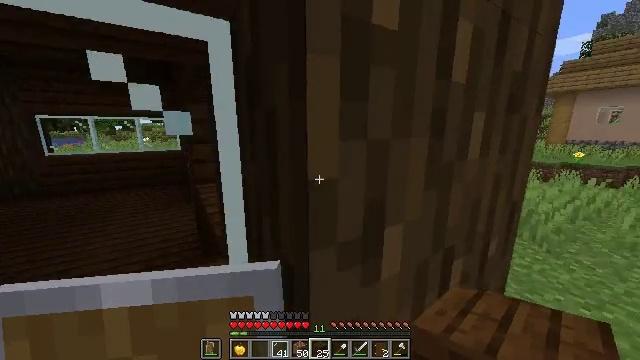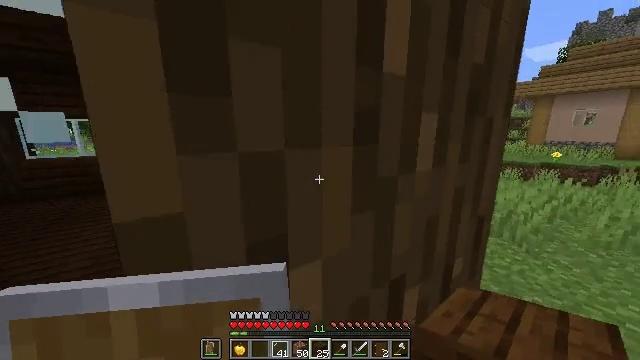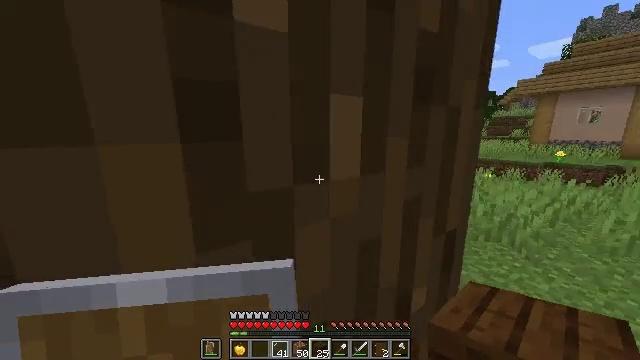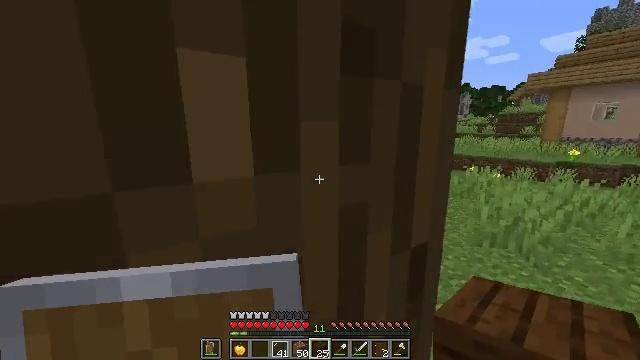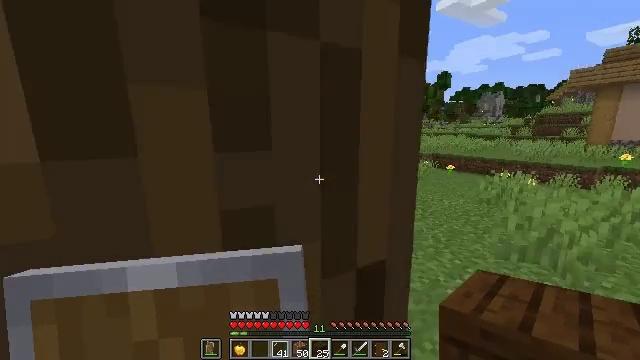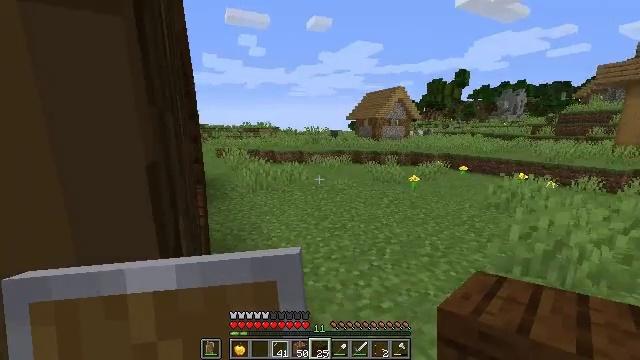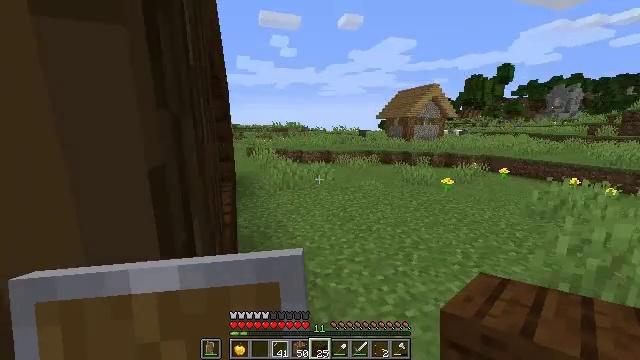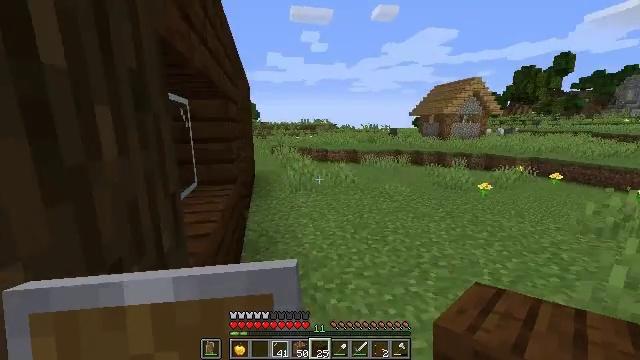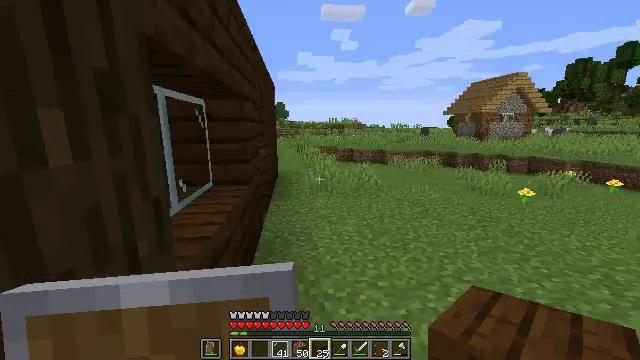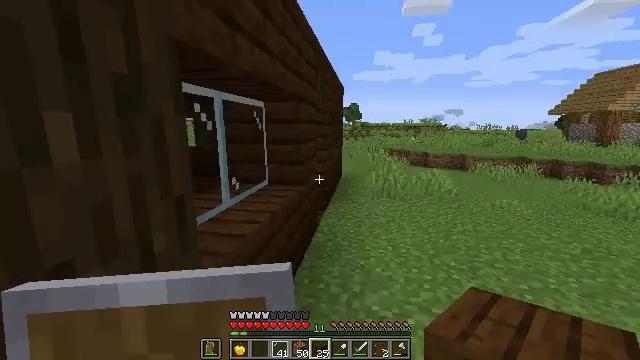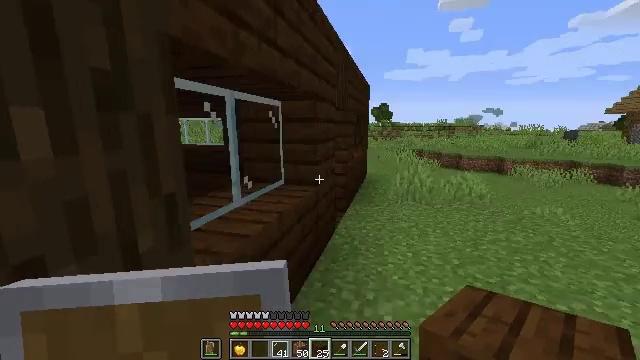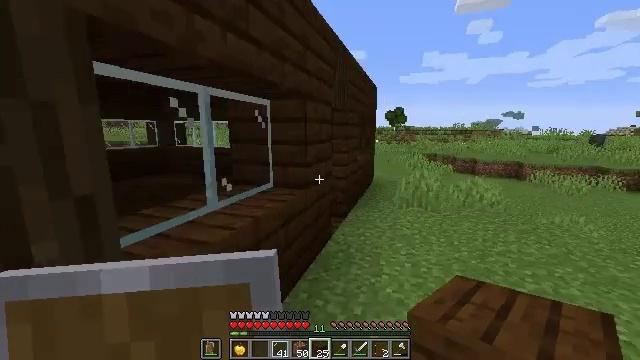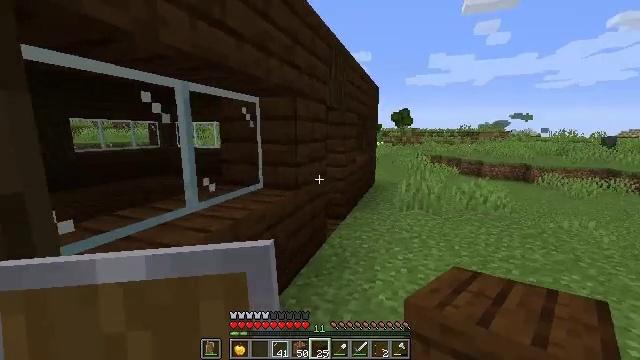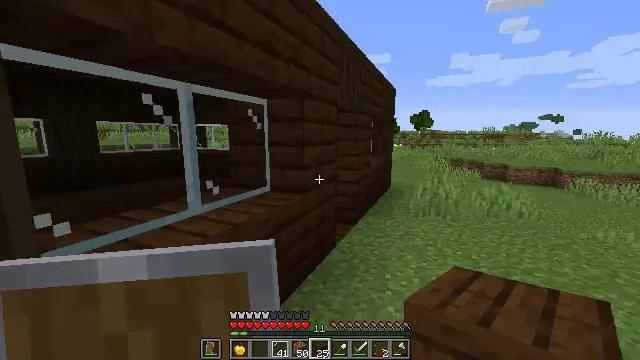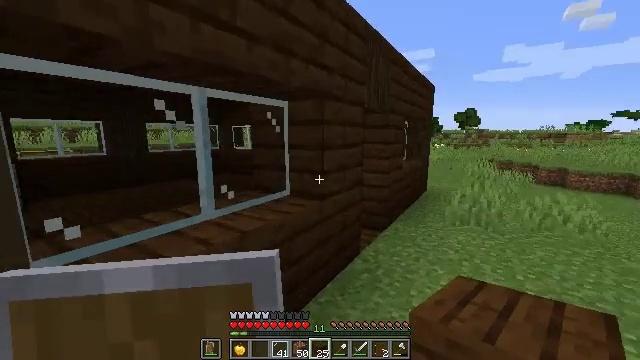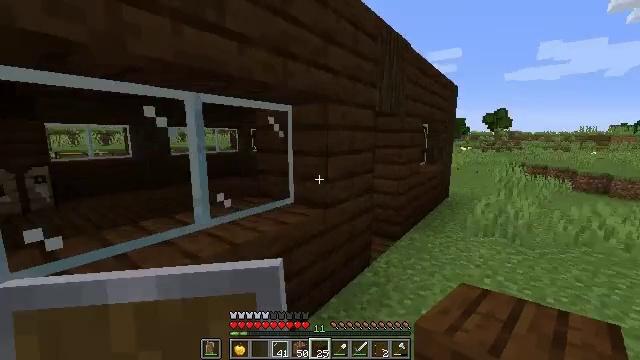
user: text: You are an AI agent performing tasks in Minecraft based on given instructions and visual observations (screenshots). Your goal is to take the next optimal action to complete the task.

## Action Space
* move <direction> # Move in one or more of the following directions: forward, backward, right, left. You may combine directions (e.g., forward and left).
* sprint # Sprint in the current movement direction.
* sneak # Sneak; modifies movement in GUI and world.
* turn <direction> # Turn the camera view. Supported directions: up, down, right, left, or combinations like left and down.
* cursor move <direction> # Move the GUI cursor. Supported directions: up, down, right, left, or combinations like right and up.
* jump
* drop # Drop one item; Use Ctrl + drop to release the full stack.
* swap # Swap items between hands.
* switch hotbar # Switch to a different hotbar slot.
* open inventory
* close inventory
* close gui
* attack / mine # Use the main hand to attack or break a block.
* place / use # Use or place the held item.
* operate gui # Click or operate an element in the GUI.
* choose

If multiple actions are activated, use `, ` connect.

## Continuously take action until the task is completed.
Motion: motion action
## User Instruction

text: Mine dark oak planks.
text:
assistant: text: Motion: move forward and move right, sprint, turn right
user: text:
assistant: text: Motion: move forward and move right
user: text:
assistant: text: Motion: move forward and move right
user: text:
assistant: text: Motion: move forward and move right, turn left
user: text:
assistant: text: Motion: move forward and move right, turn left
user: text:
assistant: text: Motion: move forward and move right, turn left
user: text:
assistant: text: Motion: move forward and move right, turn left
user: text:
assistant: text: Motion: move forward and move right, turn left
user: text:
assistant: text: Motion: move forward and move right, turn left
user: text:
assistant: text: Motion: move forward and move right, turn left
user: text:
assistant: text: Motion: move forward and move right, turn left
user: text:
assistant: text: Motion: move forward and move right, turn left
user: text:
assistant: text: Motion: move forward and move right, turn left
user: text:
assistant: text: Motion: move forward and move right, turn left
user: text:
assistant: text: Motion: move forward and move right, turn left
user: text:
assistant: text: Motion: move forward and move right, turn left
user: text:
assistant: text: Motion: move forward and move right, turn left
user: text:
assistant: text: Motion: move forward and move right, turn left
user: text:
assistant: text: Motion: move forward and move right, turn left
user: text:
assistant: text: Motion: move forward and move right, turn left
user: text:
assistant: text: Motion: move forward and move right, turn left
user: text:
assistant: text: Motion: move forward and move right, turn left
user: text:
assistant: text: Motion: move forward and move right, turn left
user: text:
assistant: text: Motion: move forward and move right, turn left
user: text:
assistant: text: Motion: move forward and move right
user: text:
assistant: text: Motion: move forward and move right
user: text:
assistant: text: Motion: move forward and move right
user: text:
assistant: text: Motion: move forward, turn left
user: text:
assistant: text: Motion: turn left
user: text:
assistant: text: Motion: turn left